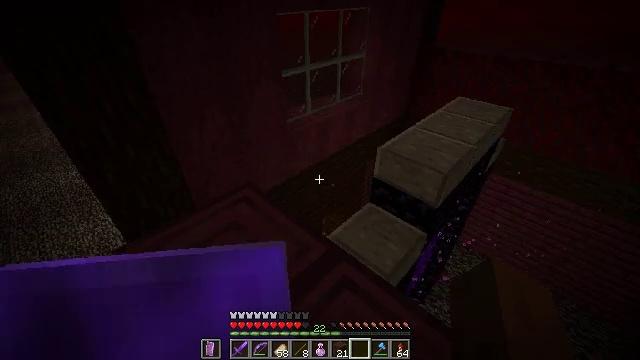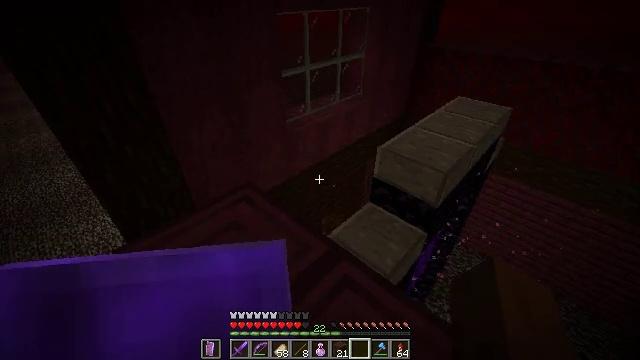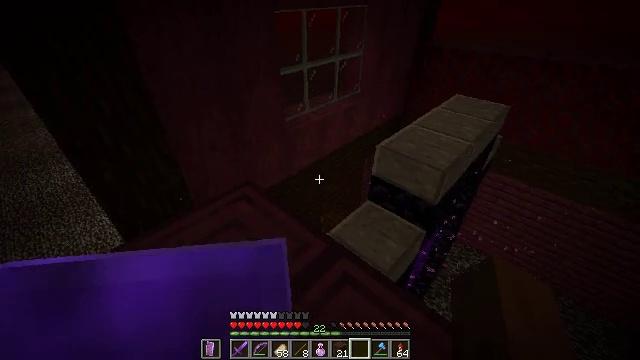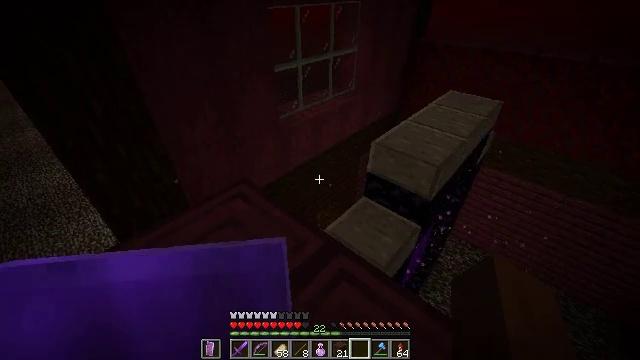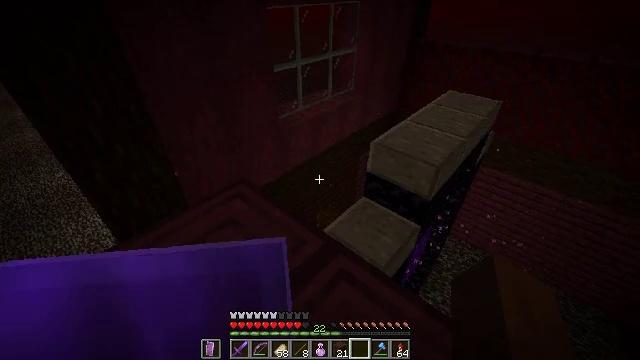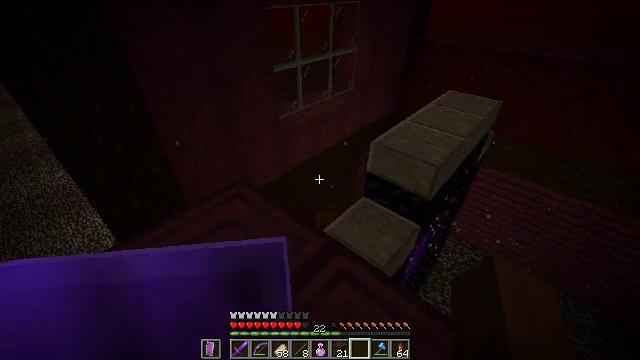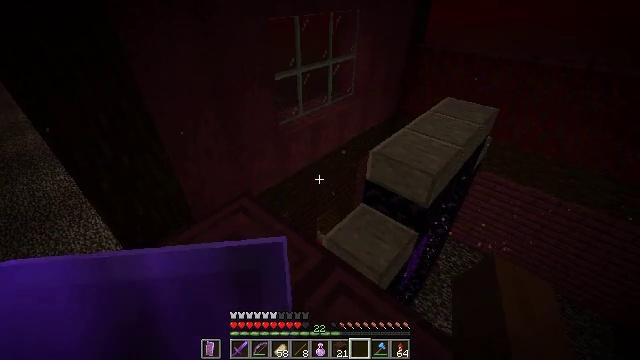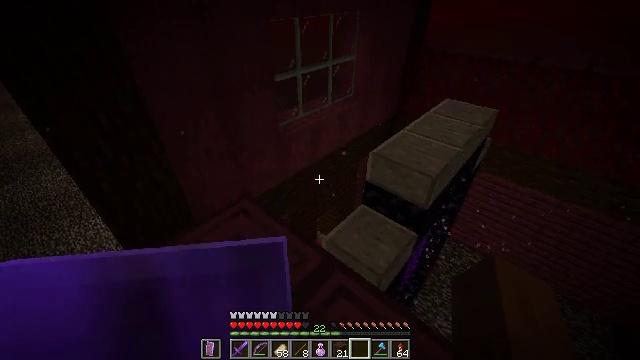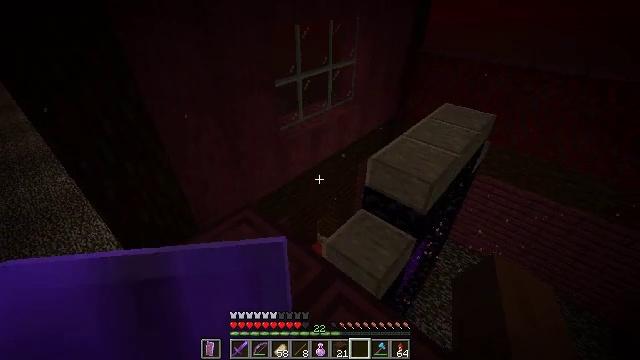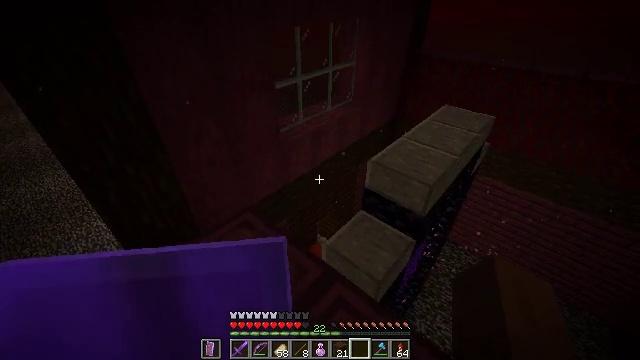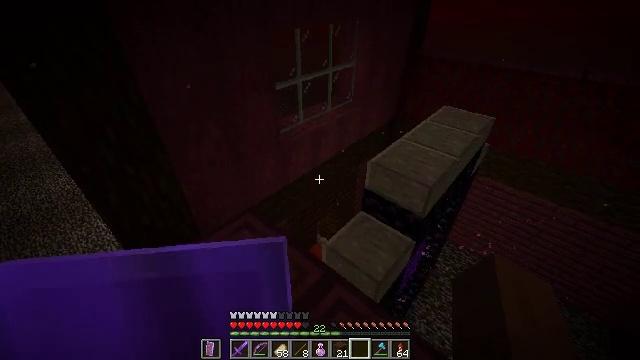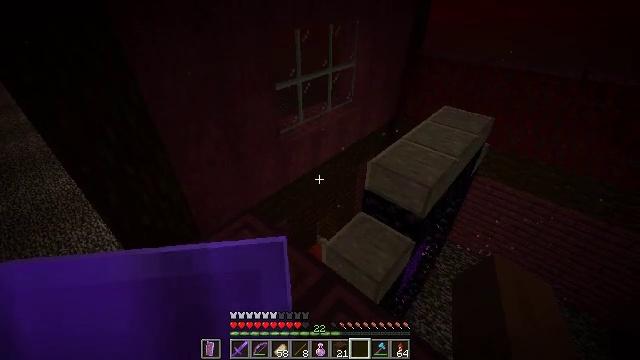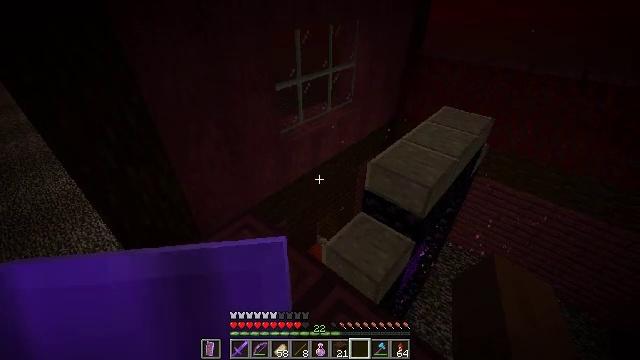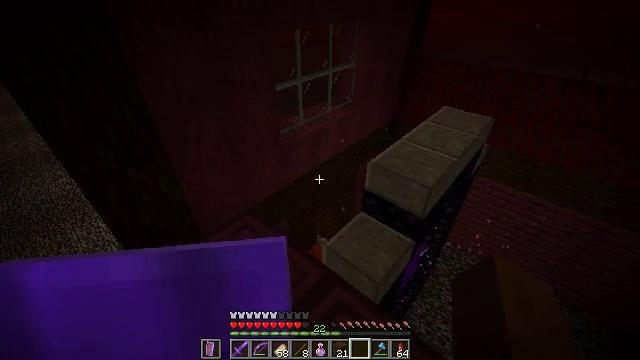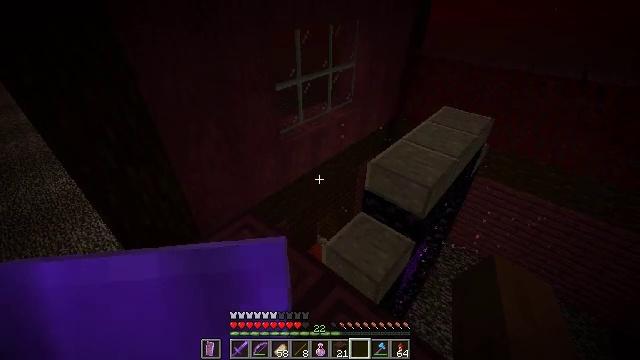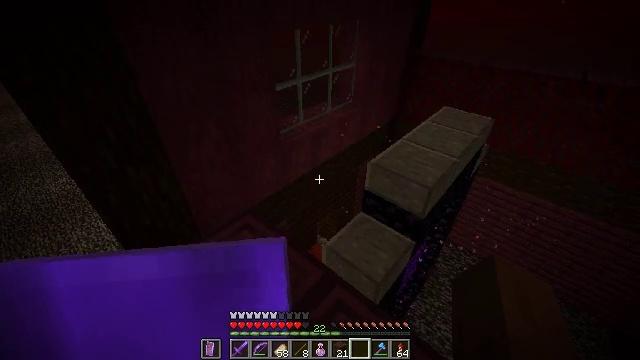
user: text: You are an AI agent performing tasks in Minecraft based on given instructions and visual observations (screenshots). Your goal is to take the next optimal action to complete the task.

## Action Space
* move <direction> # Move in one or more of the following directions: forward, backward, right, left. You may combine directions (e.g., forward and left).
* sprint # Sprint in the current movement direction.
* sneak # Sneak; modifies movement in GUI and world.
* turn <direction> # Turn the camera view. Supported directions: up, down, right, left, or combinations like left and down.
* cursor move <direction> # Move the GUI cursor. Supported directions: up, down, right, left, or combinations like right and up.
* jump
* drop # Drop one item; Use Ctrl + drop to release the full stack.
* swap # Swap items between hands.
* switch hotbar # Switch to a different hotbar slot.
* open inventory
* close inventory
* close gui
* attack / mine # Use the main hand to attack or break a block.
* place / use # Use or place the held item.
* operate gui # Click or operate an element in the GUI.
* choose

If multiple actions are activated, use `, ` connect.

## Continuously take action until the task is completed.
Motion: motion action
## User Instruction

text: Collect crimson stem for building materials.
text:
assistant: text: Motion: sneak
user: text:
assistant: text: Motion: sneak
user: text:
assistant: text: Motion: sneak, turn right
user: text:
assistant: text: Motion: sneak
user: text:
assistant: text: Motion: no_op
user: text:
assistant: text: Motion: no_op
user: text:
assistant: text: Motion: no_op
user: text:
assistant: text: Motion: no_op
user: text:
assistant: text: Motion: no_op
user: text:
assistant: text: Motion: no_op
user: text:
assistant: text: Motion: no_op
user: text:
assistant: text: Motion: no_op
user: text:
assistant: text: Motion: no_op
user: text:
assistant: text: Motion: no_op
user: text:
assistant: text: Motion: move forward
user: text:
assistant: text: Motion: move forward
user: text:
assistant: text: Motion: move forward, turn right
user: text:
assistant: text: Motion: turn right
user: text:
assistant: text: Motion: turn right
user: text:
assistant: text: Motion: turn right
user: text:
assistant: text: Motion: turn right
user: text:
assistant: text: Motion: no_op
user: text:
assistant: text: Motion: turn right
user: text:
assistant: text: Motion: no_op
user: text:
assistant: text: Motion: turn right
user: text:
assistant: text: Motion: no_op
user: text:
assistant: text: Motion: no_op
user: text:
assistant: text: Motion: no_op
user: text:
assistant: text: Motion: move back
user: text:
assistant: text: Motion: move back